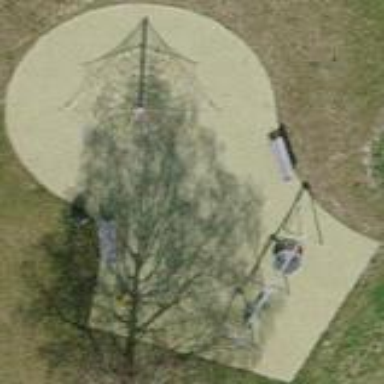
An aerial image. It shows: Playground area for leisure activities on the land.